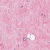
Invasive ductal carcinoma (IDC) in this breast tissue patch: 0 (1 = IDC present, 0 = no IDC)